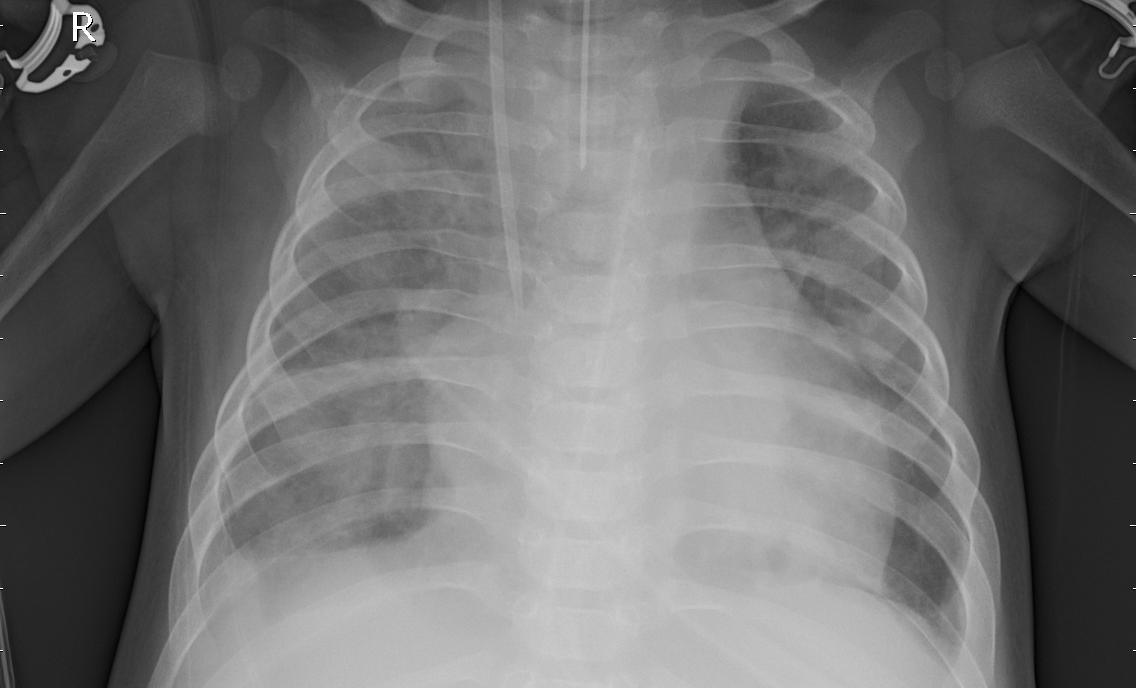
Diagnosis: PNEUMONIA